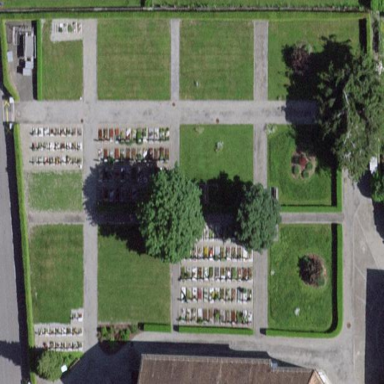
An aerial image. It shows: Cemetery.